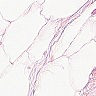
Metastatic tissue present: no